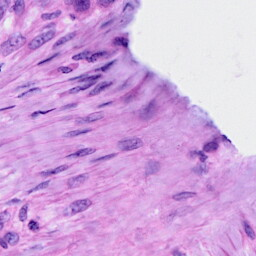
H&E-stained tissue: Ovarian